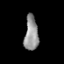
Tissue: prostate
Cell type: Myeloid cells
Senescence score: 0.3374
Nuclear area (px): 464
Mean DAPI intensity: 148.4375